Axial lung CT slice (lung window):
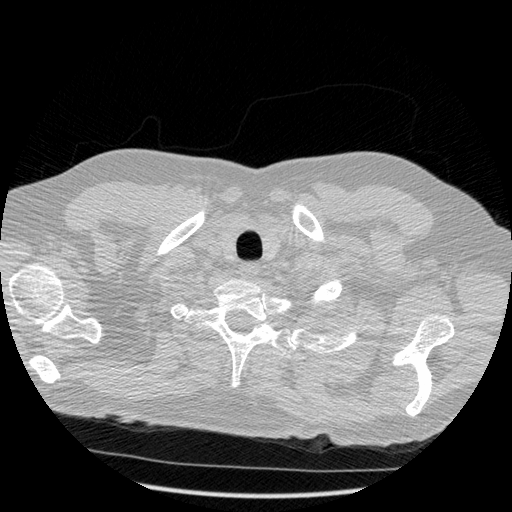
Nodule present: no